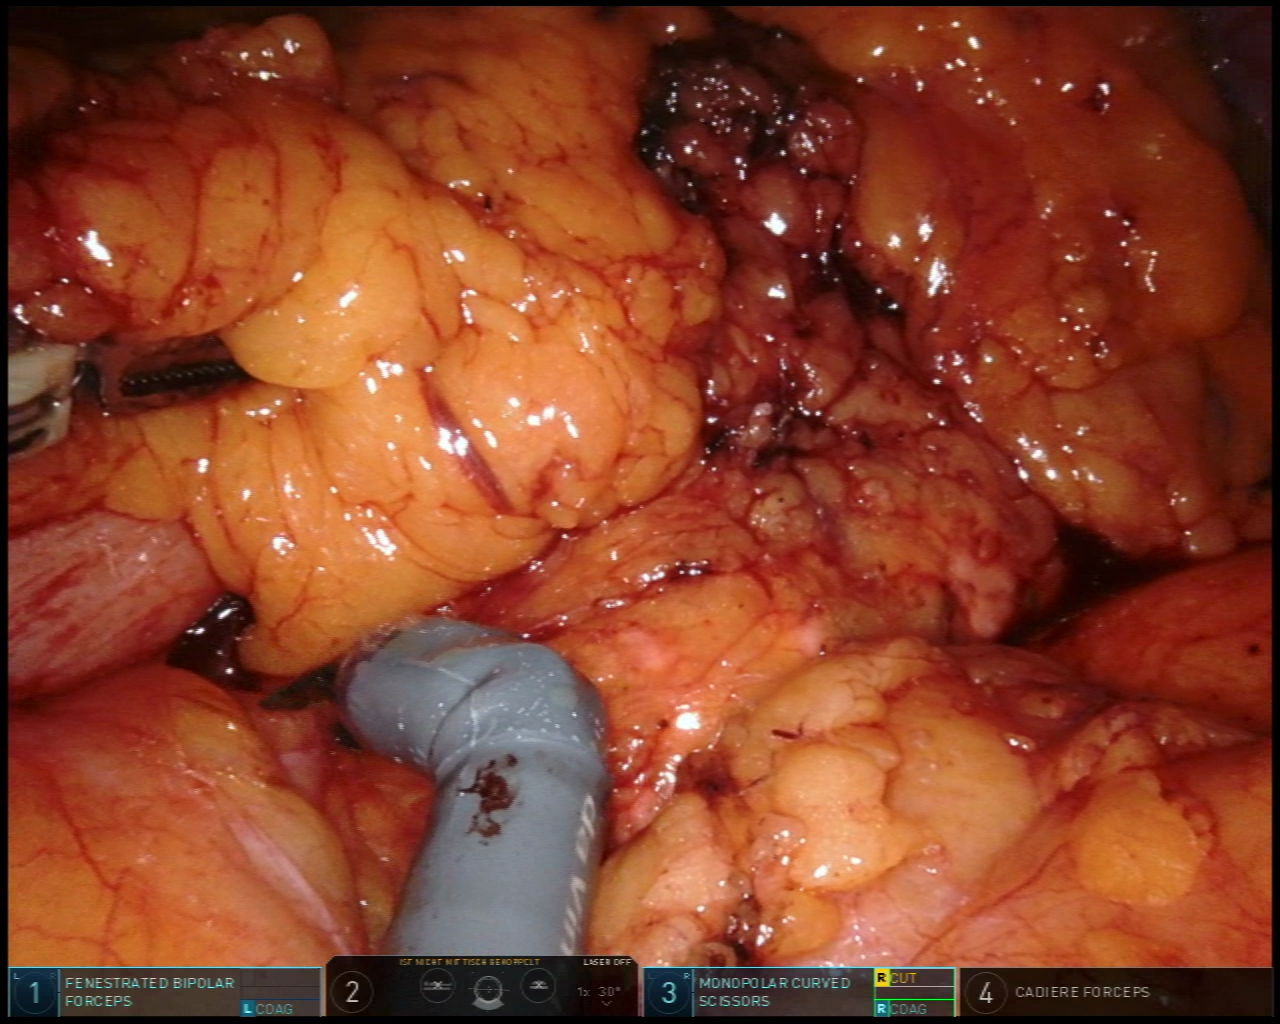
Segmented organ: pancreas
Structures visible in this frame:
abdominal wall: yes
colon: yes
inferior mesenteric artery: no
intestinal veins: no
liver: no
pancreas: yes
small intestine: no
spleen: no
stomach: yes
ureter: no
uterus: no
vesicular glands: no